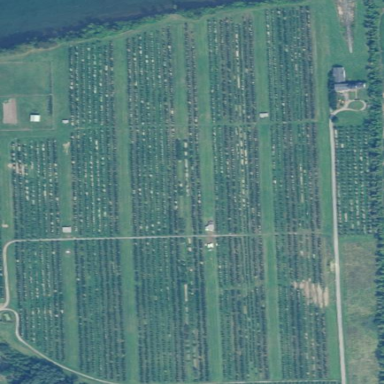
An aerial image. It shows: Orchard.